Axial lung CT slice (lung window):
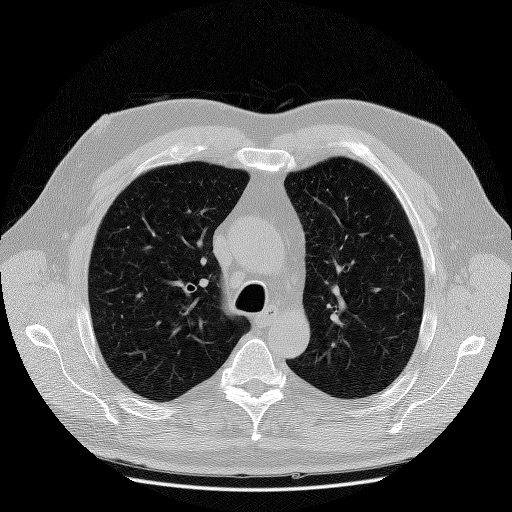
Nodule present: no